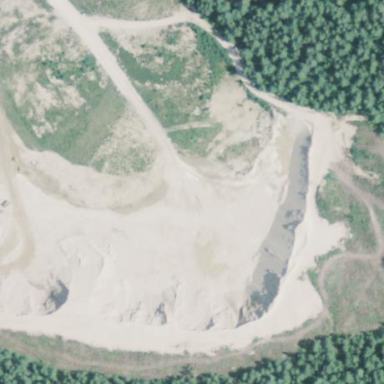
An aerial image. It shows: Quarry for sand extraction.